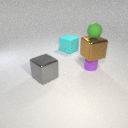
large gray metal cube in front of large cyan rubber cube